Aerial crown-view tile of a tropical tree (Barro Colorado Island, Panama), acquired 20250317:
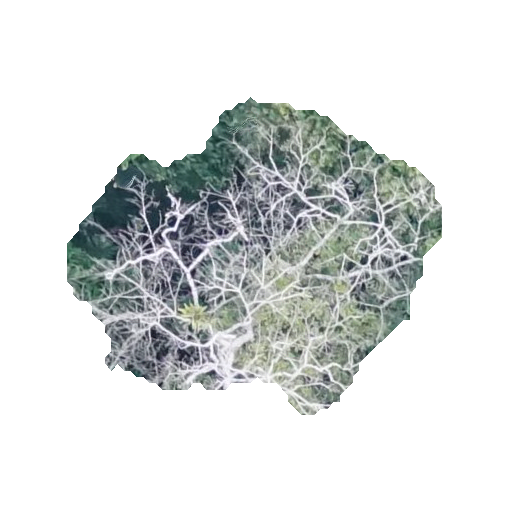
Species: Sapium glandulosum
GBIF accepted scientific name: Sapium glandulosum
Crown area: 116.986 m²